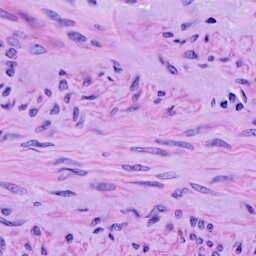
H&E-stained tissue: Cervix